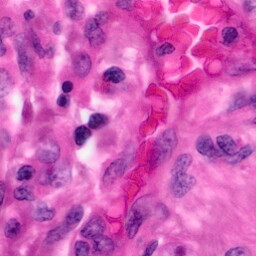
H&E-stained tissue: Pancreatic